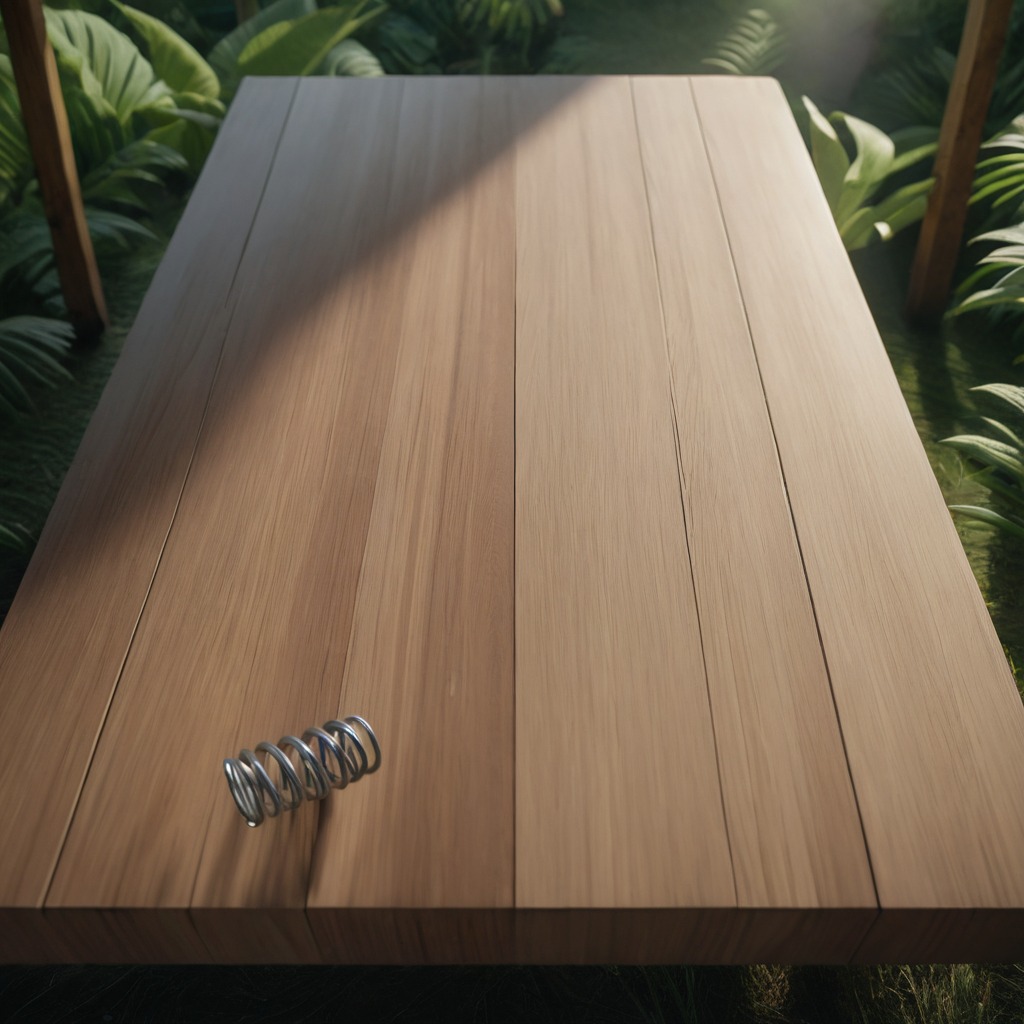
A coiled metal spring is lying on a wooden table.